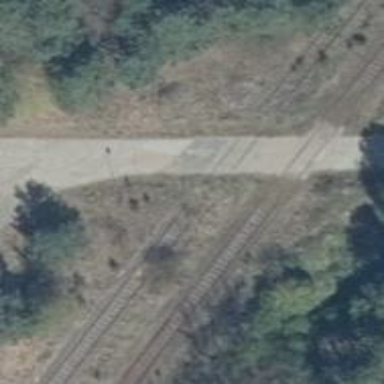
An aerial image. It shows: Railway level crossing.